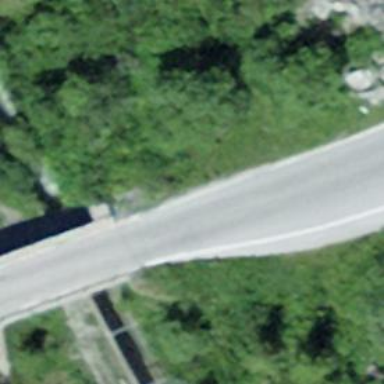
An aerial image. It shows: Unclassified road with asphalt surface running over bridge.